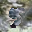
Label: 5